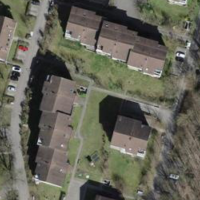
EUNIS habitat code: 55
Species observed at this site:
Allium ursinum